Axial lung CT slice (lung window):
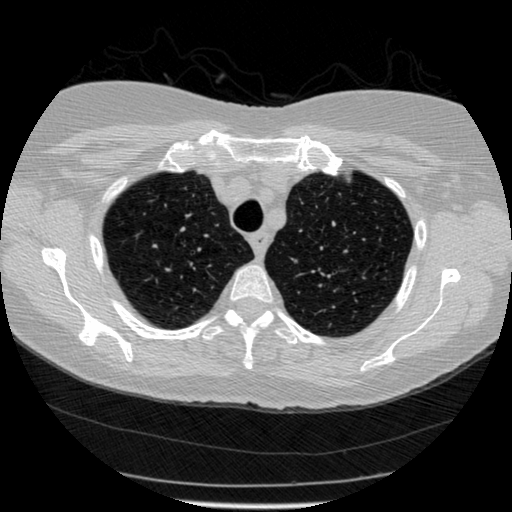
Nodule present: no